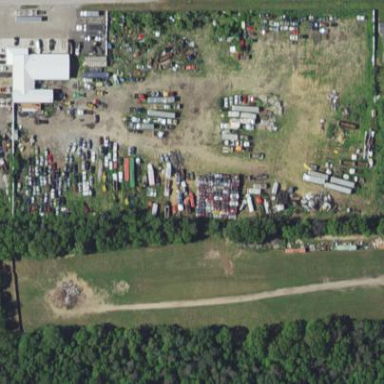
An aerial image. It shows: Industrial area designated as scrap yard.